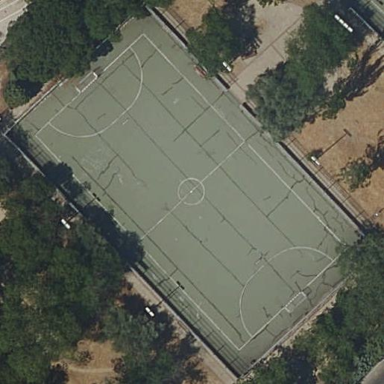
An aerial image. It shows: Concrete soccer pitch for leisure land activities.